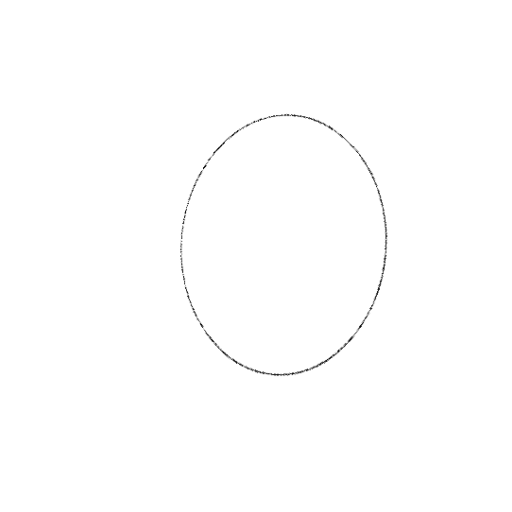
Crossing number: 0